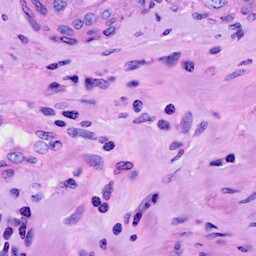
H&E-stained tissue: Cervix